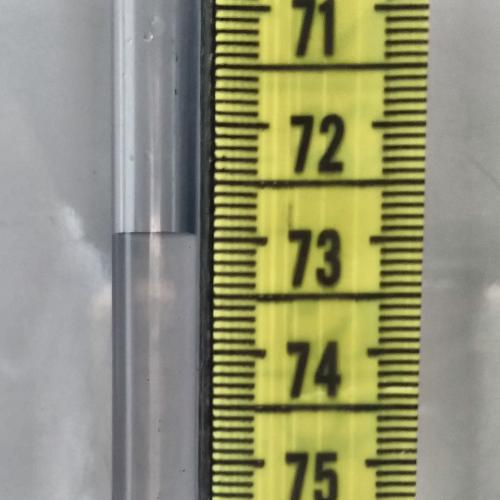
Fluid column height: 72.9 cm